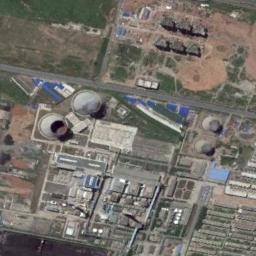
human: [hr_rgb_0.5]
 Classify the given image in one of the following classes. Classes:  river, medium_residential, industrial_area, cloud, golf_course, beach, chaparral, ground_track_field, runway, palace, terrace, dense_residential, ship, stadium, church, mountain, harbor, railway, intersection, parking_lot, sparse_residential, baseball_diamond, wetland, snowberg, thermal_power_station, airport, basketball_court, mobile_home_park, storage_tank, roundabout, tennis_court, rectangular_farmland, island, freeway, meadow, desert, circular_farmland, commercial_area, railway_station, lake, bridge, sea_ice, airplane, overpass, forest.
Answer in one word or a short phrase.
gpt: thermal_power_station